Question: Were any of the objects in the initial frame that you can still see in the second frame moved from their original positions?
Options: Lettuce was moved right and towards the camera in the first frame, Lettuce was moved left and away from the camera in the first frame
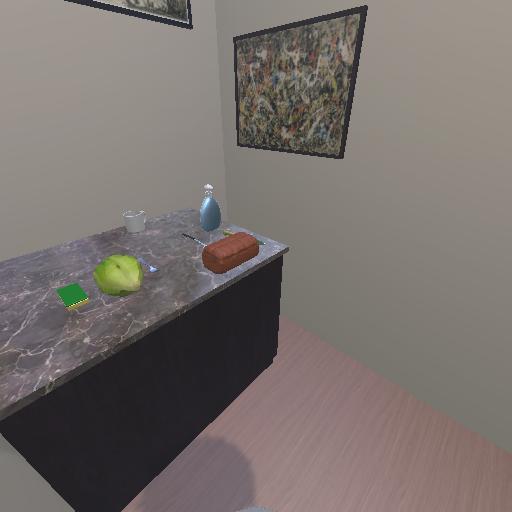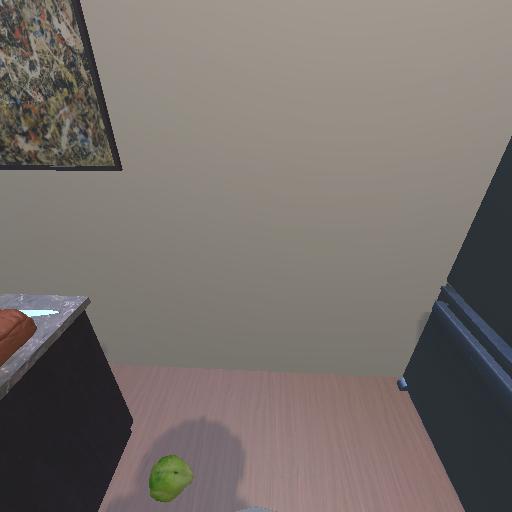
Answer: Lettuce was moved right and towards the camera in the first frame